Question: I am using Morris.js
I want to add xlabels in a format of datetime (2012-02-14 12:55:00),
and I want to put them into vertical position.
But the problem is that the beginning of the text does not fit.

Below is my code:
'''
Morris.Bar({
element : 'graph_bar',
data:[<?php
echo $chart_data; ?>],
xkey: <?php echo "'$eje_x'"; ?>,
ykeys: [ <?php echo "$y_keys"; ?>],
labels: [ <?php echo "$y_keys"; ?>],
xLabelAngle: 90,
hideHover: 'auto'
});
'''
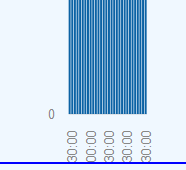
Answer: You can set the 'overflow' CSS property of 'svg' to 'visible' like this:
'''
svg { overflow: visible !important; }
'''
By default, this property is set to 'hidden', that's why you don't see all your labels when the height is too high.
Please try the following snippet (it seems the snippet is only working in full page):
'''
var data = [
{ "hour": "2012-02-14 11:45:00", "value": 50 },
{ "hour": "2012-02-14 11:55:00", "value": 5 },
{ "hour": "2012-02-14 12:05:00", "value": 10 },
{ "hour": "2012-02-14 12:15:00", "value": 30 },
{ "hour": "2012-02-14 12:25:00", "value": 84 },
{ "hour": "2012-02-14 12:35:00", "value": 43 },
{ "hour": "2012-02-14 12:45:00", "value": 23 },
{ "hour": "2012-02-14 12:55:00", "value": 45 },
{ "hour": "2012-02-14 13:05:00", "value": 100 },
{ "hour": "2012-02-14 13:15:00", "value": 76 },
{ "hour": "2012-02-14 13:25:00", "value": 92 },
{ "hour": "2012-02-14 13:35:00", "value": 8 },
{ "hour": "2012-02-14 13:45:00", "value": 44 },
{ "hour": "2012-02-14 13:55:00", "value": 77 },
{ "hour": "2012-02-14 14:05:00", "value": 88 },
{ "hour": "2012-02-14 14:15:00", "value": 60 }
];
Morris.Bar({
element: 'graph_bar',
data: data,
xkey: 'hour',
ykeys: ['value'],
labels: ['Date'],
parseTime: false,
xLabelAngle: 90,
});
'''
'''
svg {
overflow: visible !important;
}
'''
'''
<script src="https://cdnjs.cloudflare.com/ajax/libs/jquery/2.1.1/jquery.min.js"></script>
<script src="//cdnjs.cloudflare.com/ajax/libs/raphael/2.1.0/raphael-min.js"></script>
<script src="https://cdnjs.cloudflare.com/ajax/libs/morris.js/0.5.1/morris.min.js"></script>
<link href="https://cdnjs.cloudflare.com/ajax/libs/morris.js/0.5.1/morris.css" rel="stylesheet"/>
<div id="graph_bar"></div>
'''